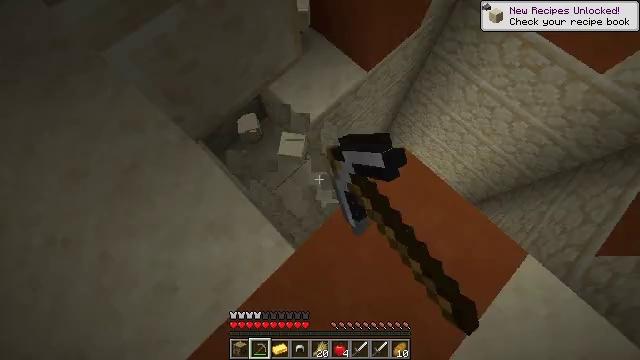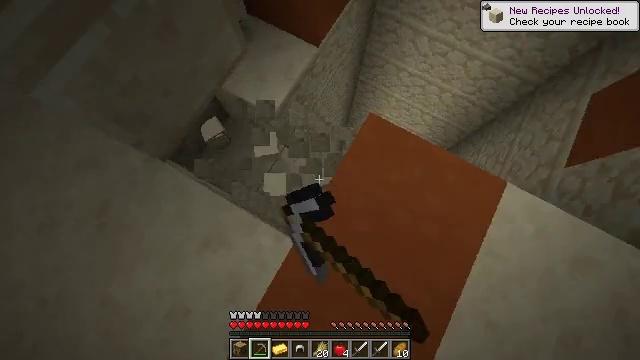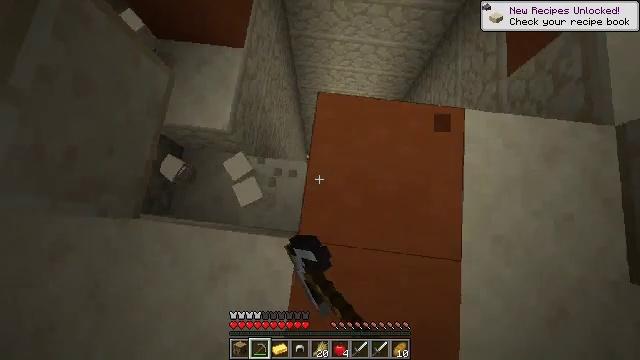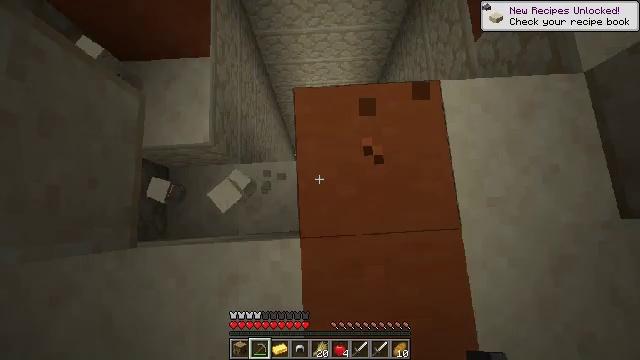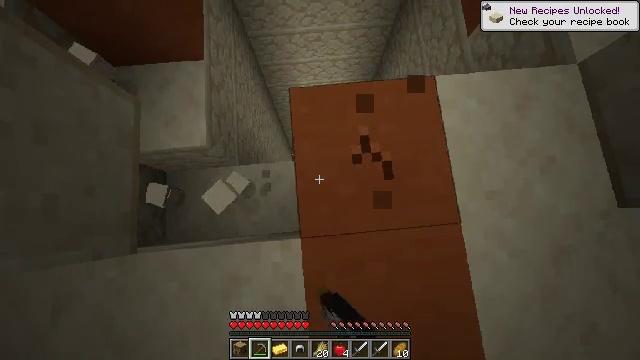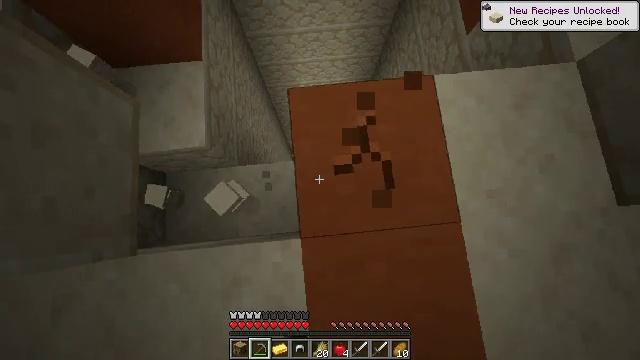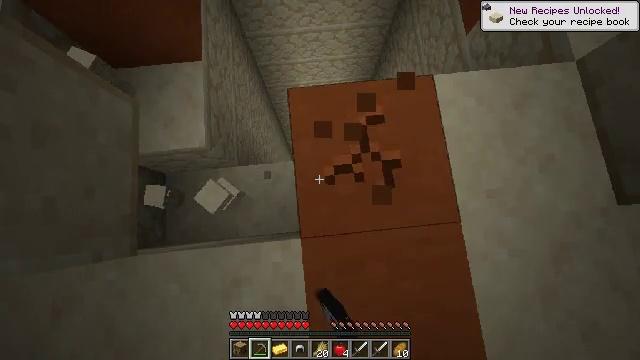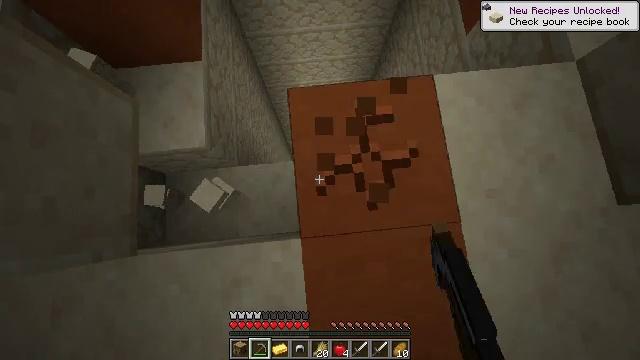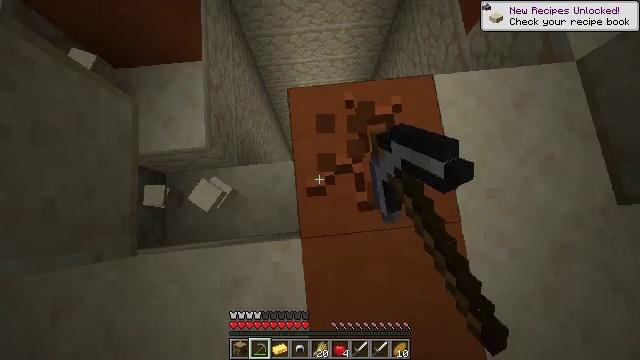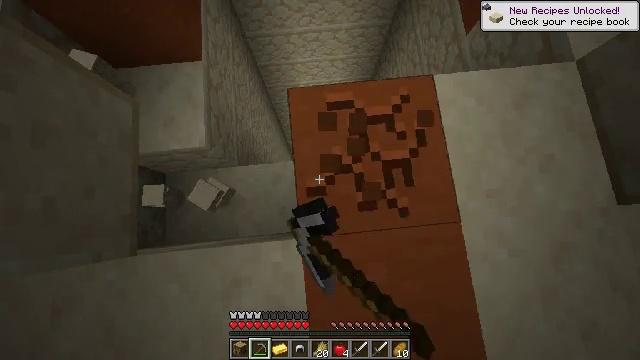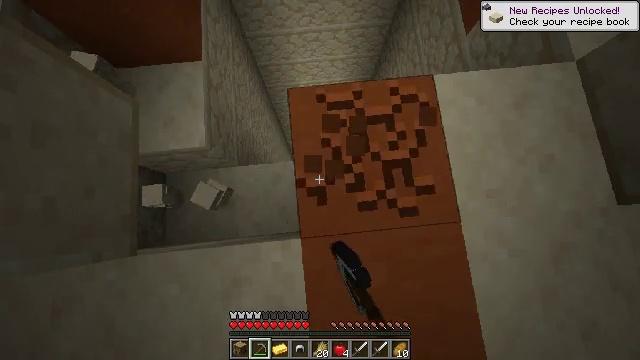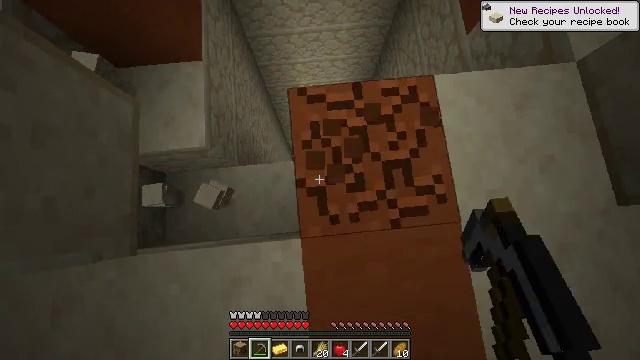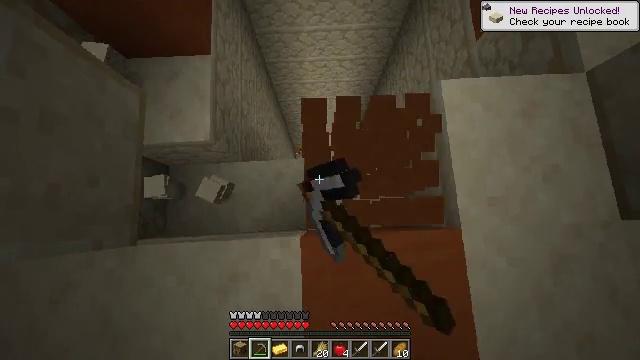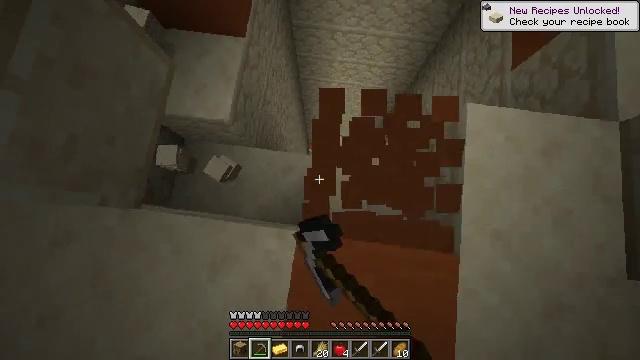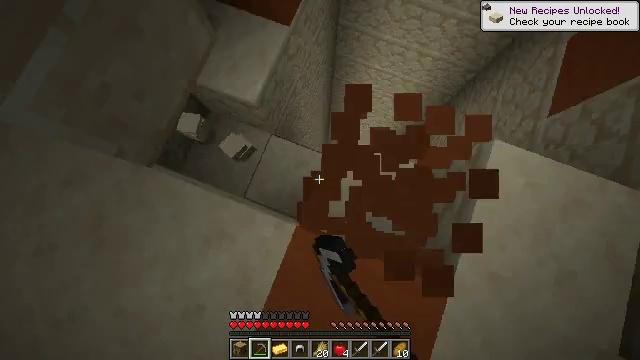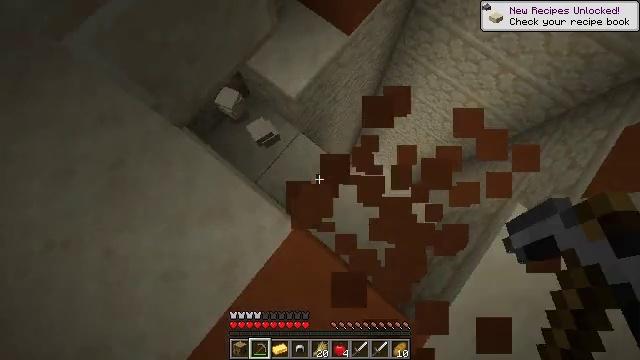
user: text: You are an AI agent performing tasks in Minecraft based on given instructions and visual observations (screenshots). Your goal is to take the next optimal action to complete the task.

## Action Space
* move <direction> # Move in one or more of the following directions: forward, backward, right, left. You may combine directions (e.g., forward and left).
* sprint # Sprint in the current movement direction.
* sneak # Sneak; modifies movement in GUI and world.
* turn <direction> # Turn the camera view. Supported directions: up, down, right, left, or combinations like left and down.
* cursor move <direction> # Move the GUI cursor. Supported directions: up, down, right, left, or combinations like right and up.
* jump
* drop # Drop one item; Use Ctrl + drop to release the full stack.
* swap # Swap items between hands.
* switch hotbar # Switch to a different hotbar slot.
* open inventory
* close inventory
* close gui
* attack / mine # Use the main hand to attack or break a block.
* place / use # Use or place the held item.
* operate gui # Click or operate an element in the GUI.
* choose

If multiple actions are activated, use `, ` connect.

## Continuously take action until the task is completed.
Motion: motion action
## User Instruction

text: Harvest the orange terracotta from structures or biomes.
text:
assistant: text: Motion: turn right and down, attack / mine
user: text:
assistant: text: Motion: turn right and down, attack / mine
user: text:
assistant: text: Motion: turn right and down, attack / mine
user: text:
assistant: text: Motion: turn right, attack / mine
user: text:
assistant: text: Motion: attack / mine
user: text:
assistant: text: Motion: attack / mine
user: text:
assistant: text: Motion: attack / mine
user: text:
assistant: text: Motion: attack / mine
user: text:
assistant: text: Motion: attack / mine
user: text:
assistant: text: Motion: attack / mine
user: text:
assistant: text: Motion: attack / mine
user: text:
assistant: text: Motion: turn left, attack / mine
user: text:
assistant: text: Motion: turn left, attack / mine
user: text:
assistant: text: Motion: turn left, attack / mine
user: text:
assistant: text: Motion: turn left and up, attack / mine
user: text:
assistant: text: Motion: turn left and up, attack / mine
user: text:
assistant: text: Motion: attack / mine